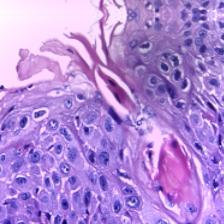
Diagnosis: OSCC